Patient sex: M
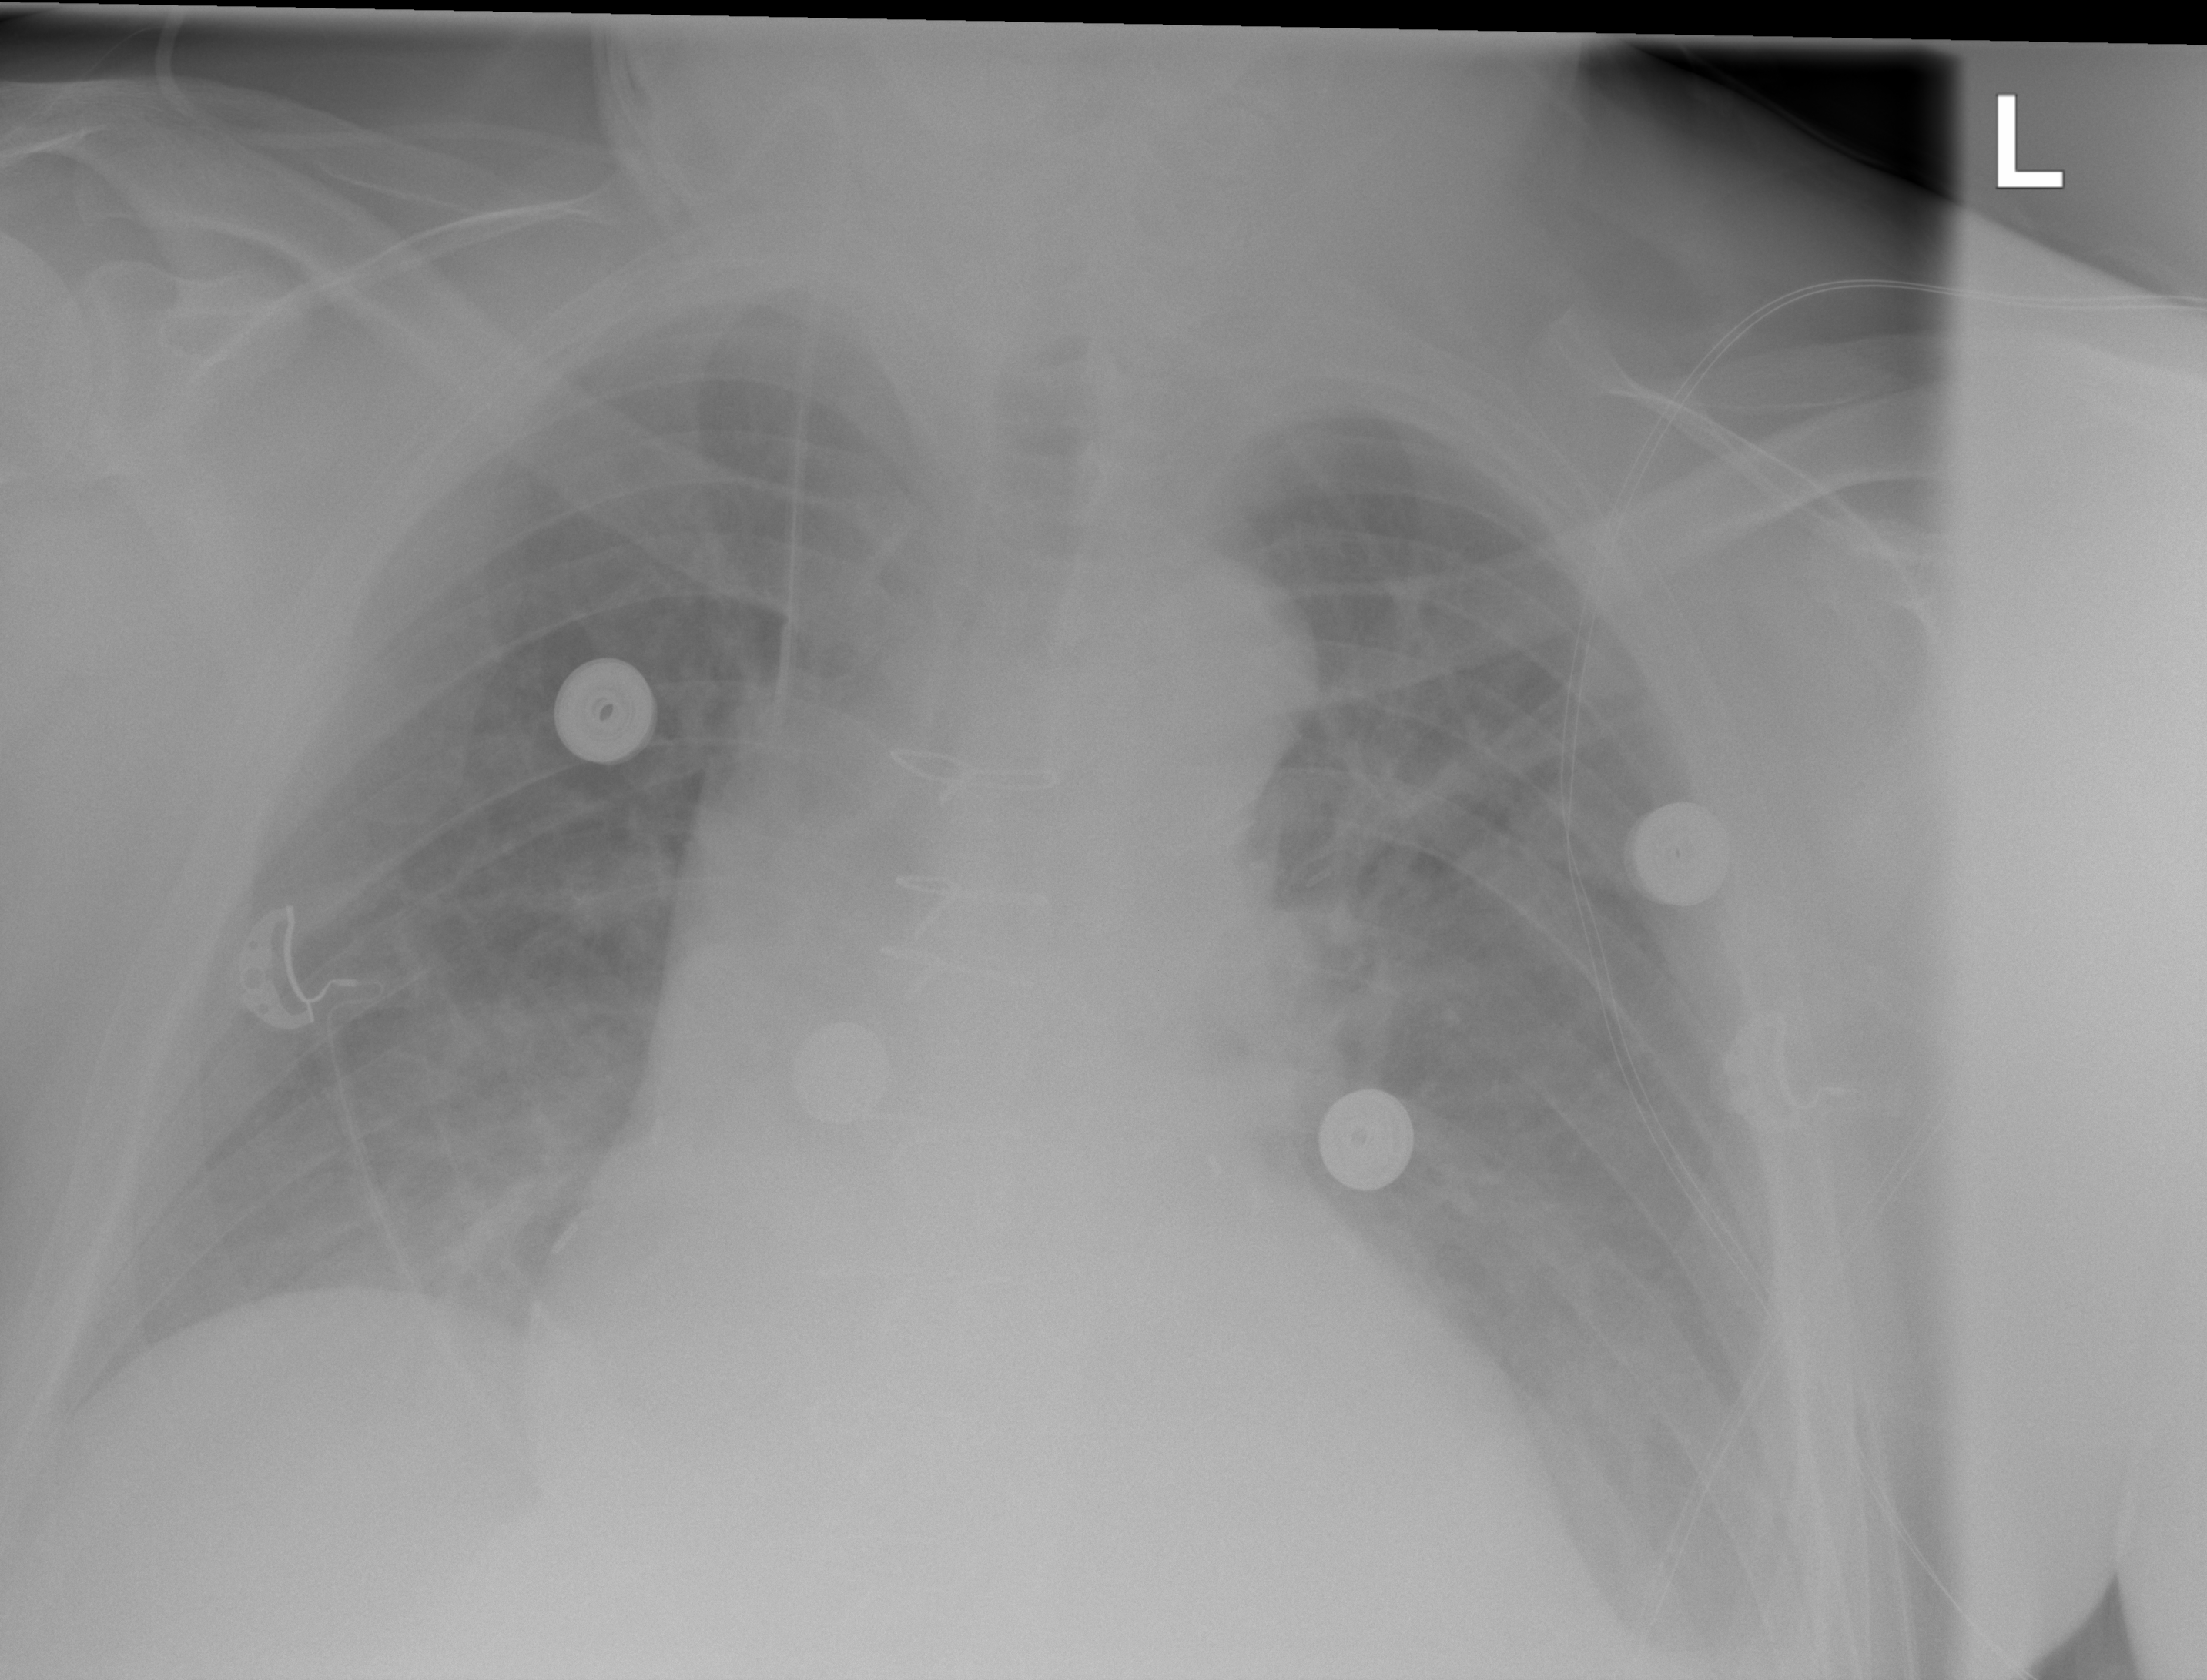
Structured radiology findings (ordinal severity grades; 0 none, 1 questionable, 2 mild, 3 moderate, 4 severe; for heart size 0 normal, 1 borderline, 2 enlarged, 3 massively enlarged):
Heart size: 2
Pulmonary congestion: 0
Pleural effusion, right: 0
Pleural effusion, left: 2
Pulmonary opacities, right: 0
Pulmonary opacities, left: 0
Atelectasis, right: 0
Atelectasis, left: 0